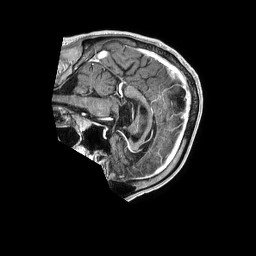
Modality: T1w
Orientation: sagittal
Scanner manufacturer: philips
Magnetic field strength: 1.5 T
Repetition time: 0.007899 s
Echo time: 0.003668 s